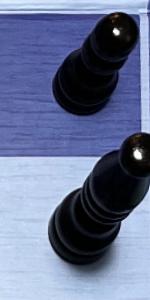
Label: Bishop_Black